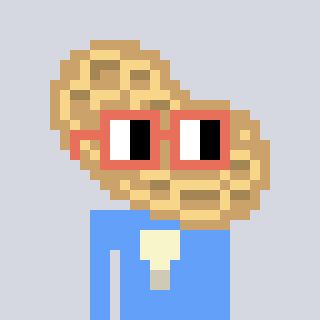
a pixel art character with square orange glasses, a peanut-shaped head and a blue-colored body on a cool background